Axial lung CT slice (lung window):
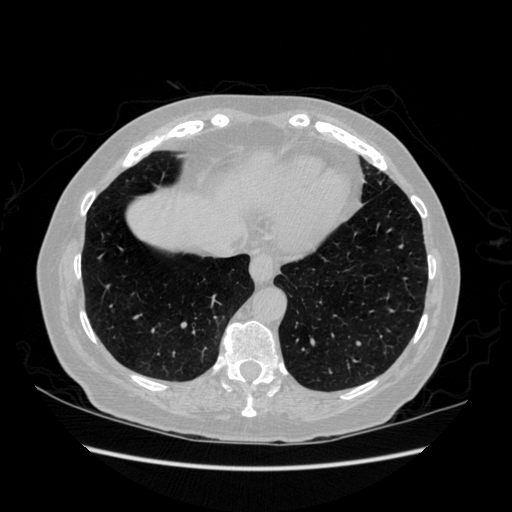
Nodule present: no